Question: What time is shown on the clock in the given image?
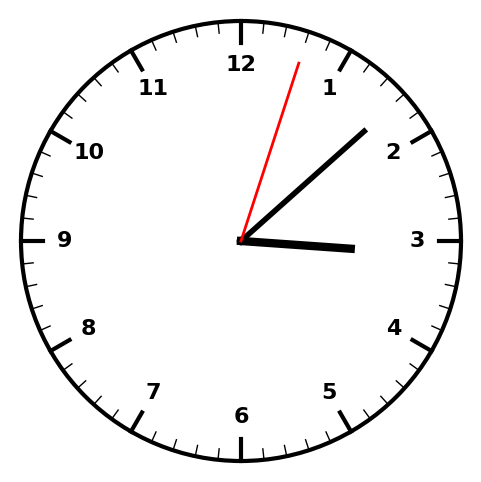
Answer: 03:08:03